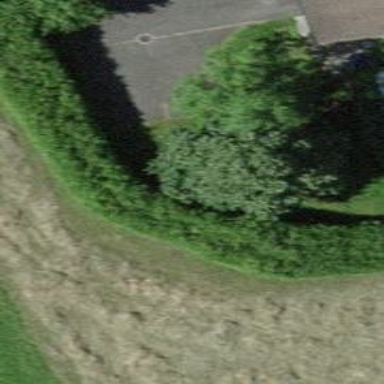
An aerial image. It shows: Hedge barrier.